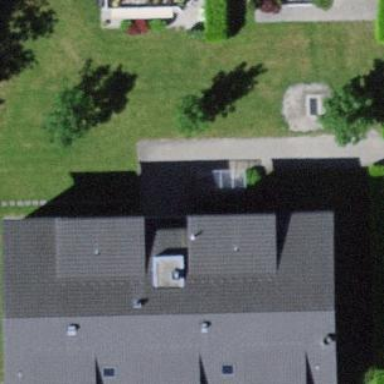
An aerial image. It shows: Residential building.